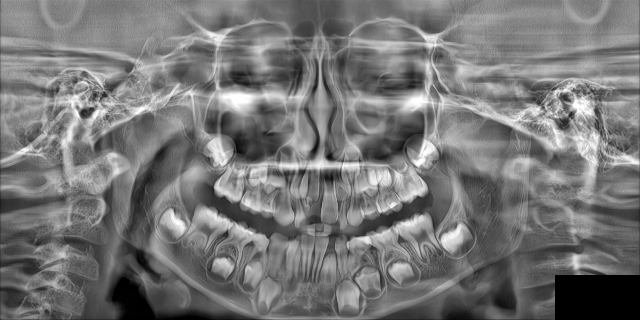
child